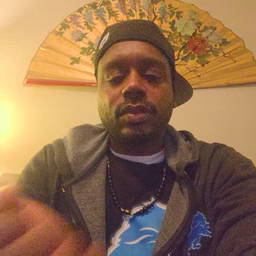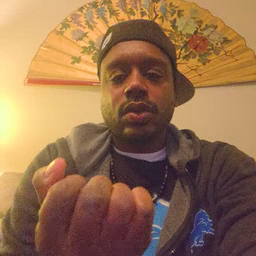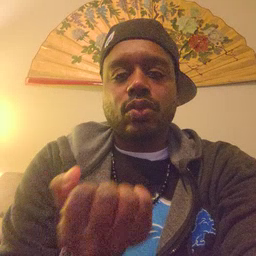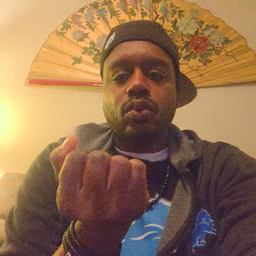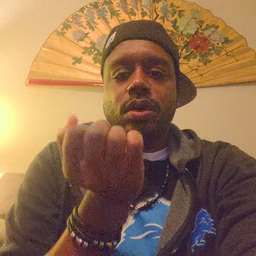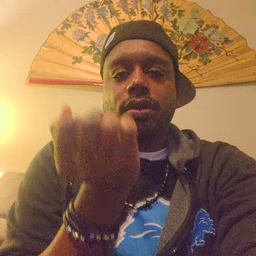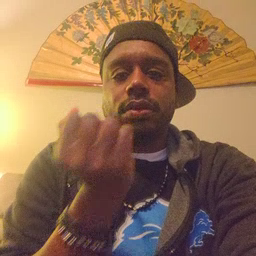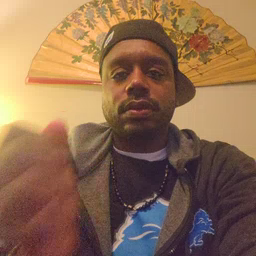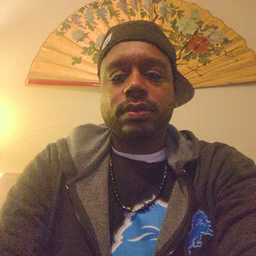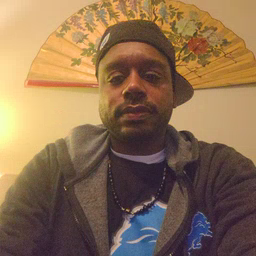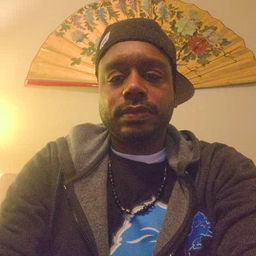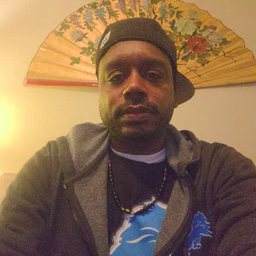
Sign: drawer